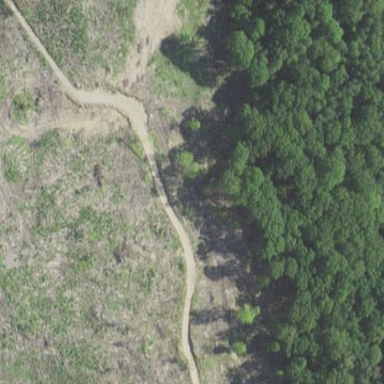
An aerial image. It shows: Clearcut area created by human activity.